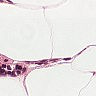
Metastatic tissue present: no